Field crop: tomato
Growth stage: 1
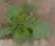
Species: solanum